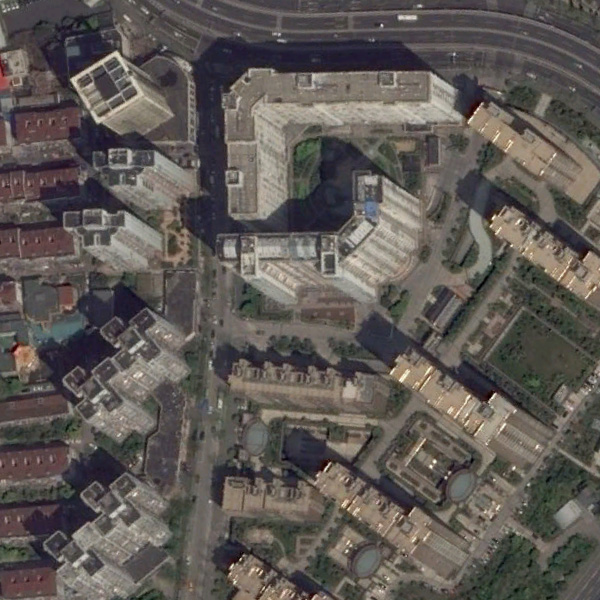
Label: Commercial